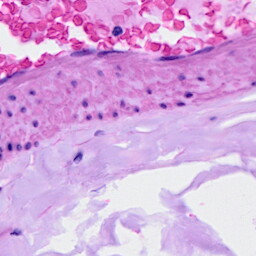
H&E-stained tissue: Ovarian